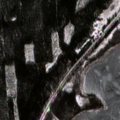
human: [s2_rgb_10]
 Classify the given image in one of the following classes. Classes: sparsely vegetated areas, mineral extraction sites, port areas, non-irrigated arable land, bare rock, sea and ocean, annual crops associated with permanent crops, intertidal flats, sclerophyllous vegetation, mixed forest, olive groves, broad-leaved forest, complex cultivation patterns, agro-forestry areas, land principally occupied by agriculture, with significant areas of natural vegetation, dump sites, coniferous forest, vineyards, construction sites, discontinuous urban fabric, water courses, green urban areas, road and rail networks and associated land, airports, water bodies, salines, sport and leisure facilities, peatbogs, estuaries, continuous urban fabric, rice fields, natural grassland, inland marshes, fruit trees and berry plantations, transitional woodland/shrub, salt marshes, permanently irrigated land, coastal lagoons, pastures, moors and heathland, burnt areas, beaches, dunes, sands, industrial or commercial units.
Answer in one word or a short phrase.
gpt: coniferous forest, mixed forest, water bodies